Question: I am trying to make a uitableview that kind of look like this

I am not sure how are they doing this? It looks like uitableview with grouped static cells but I am not sure how they inserted a divider and a uitextfield on the right hand side. Any suggestions?
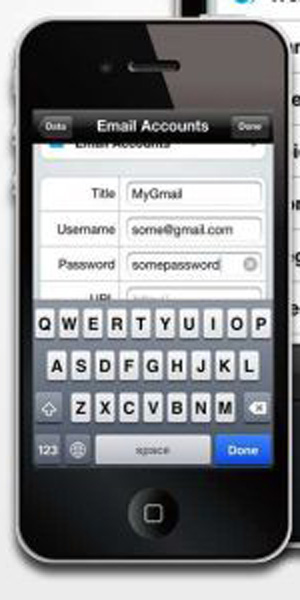
Answer: This is done in storyboard, designing the "Prototype Cell" of the grouped table view. Just put in the text field, position and style it to your liking.
For the separator line, you could either draw to a view (which is a bit complicated for a beginner) or simply insert a 'UIView' at the appropriate place. Set its background color as you wish and set the width to 1.0. -- Viola!